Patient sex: M
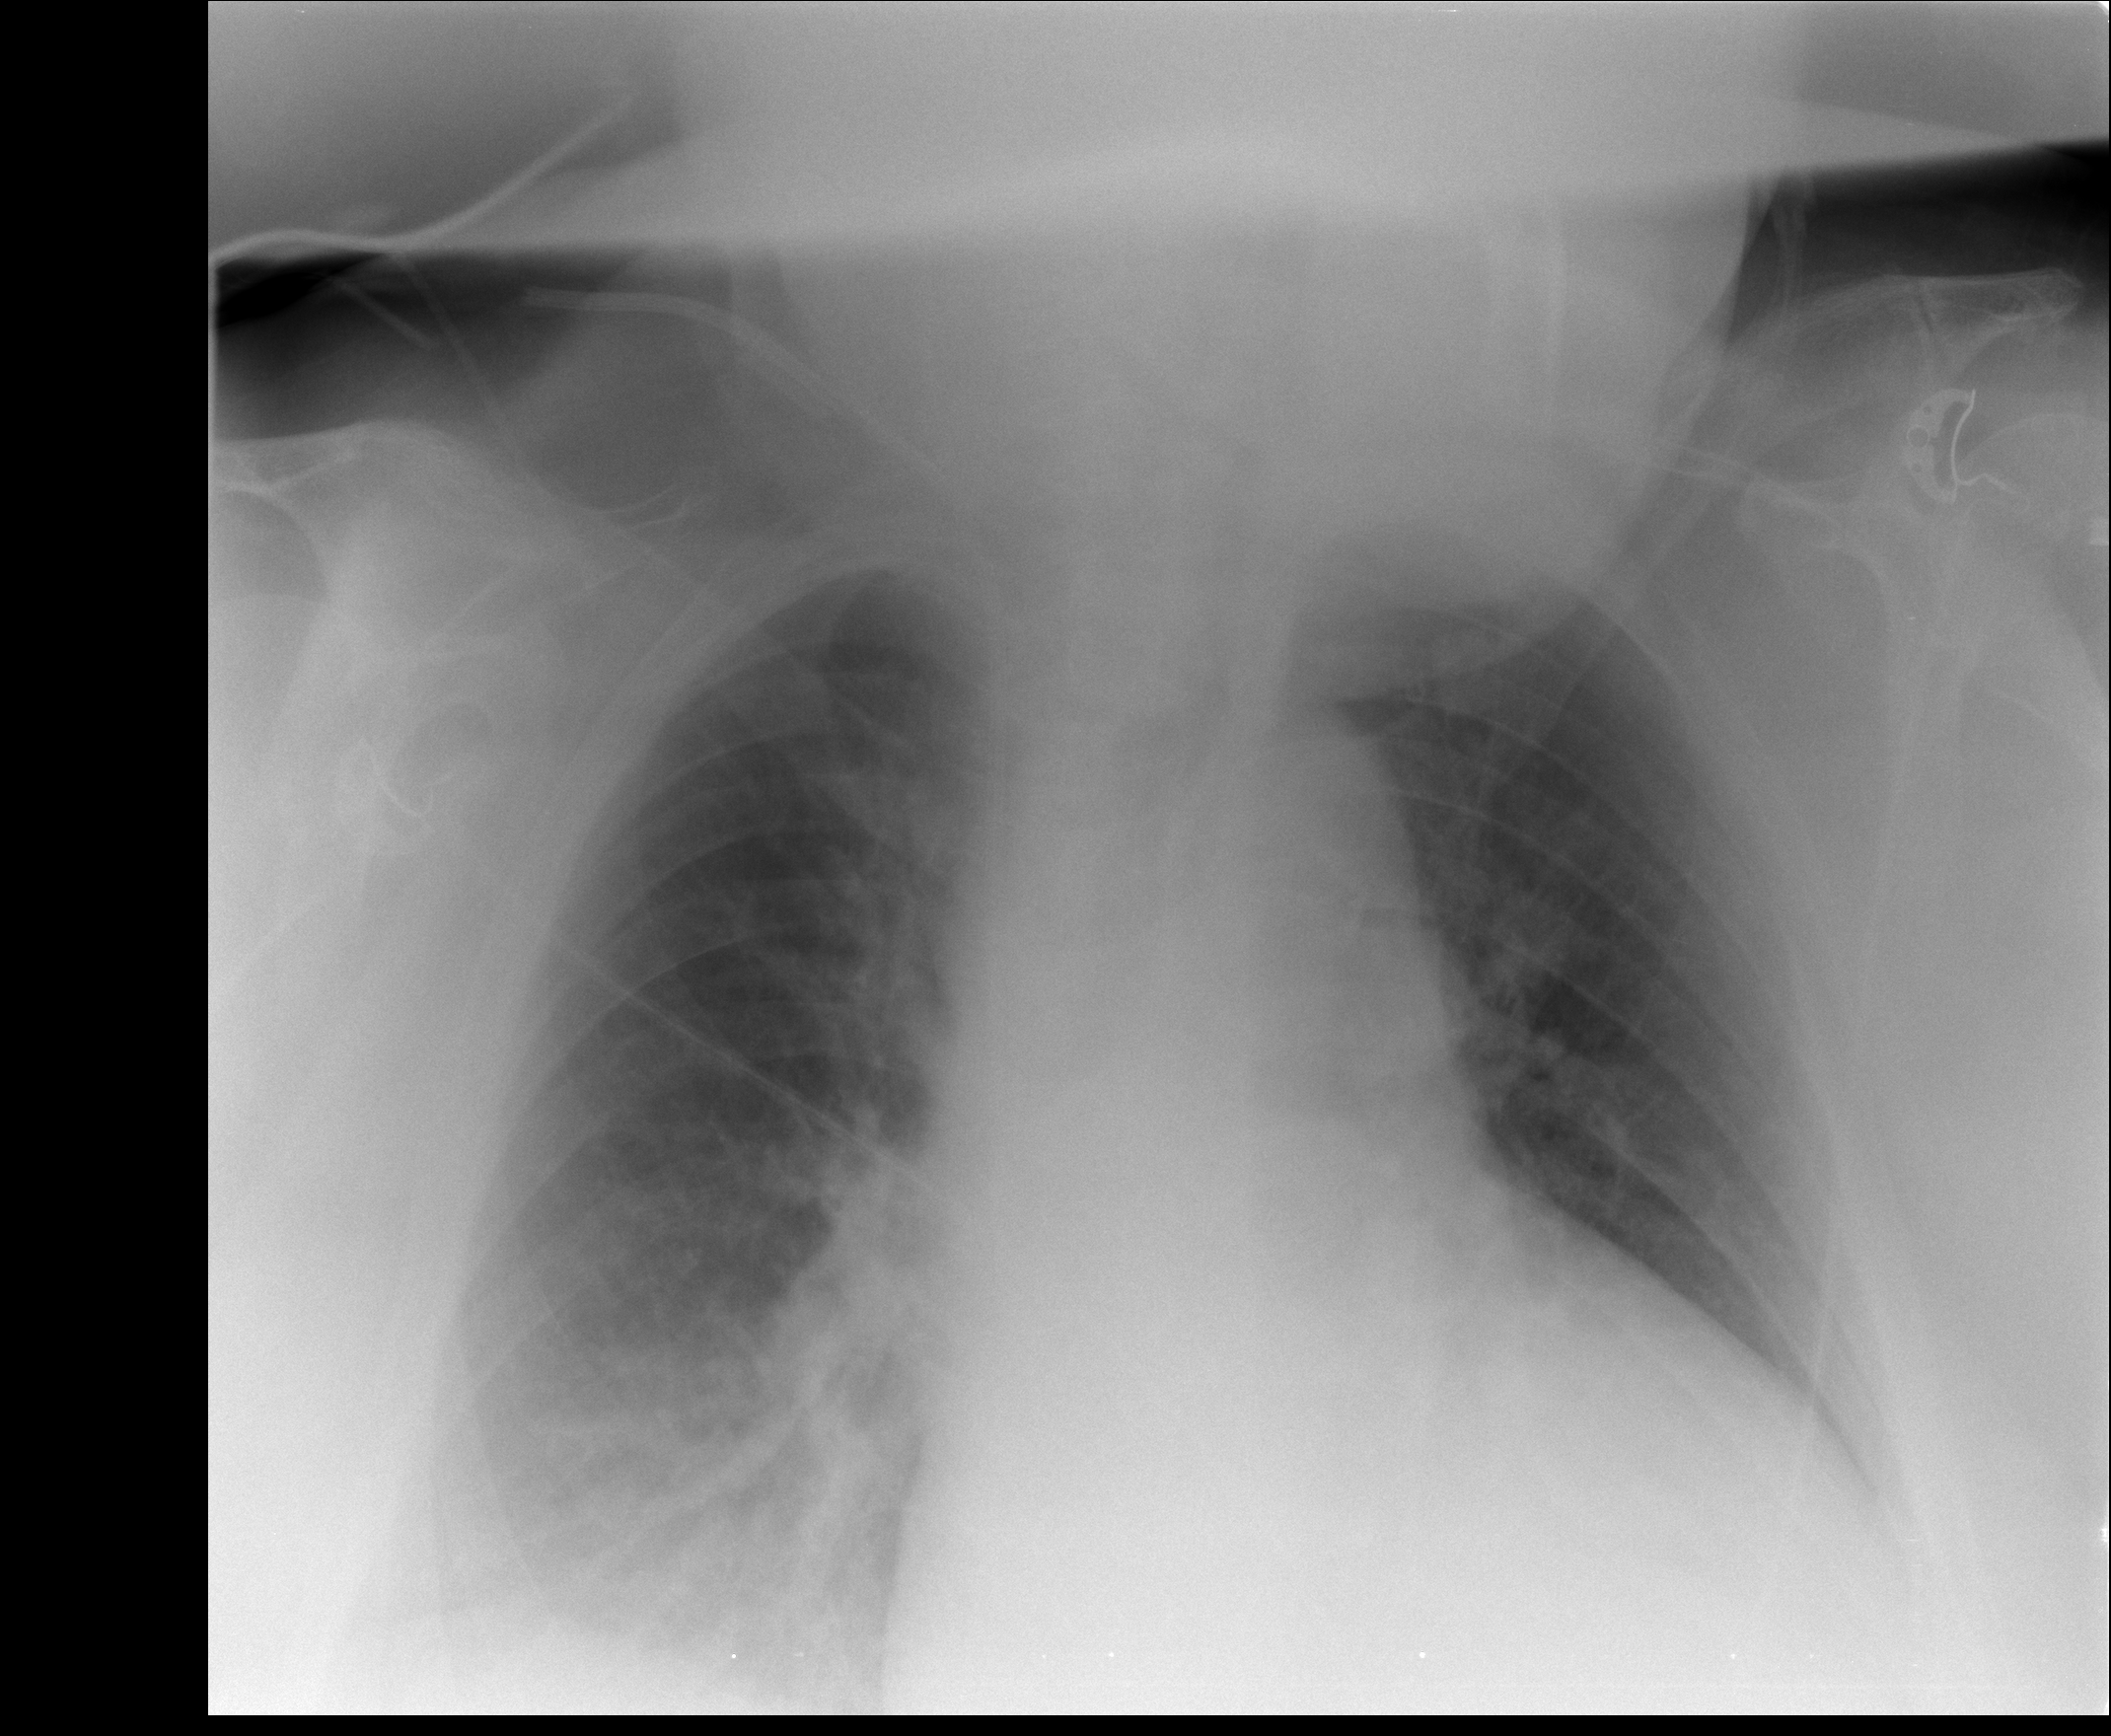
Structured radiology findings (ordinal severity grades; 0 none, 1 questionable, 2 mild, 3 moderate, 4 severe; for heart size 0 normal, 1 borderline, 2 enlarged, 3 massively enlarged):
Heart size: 2
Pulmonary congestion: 2
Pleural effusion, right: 1
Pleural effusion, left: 1
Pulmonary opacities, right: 2
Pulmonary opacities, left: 0
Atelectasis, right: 2
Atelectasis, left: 0